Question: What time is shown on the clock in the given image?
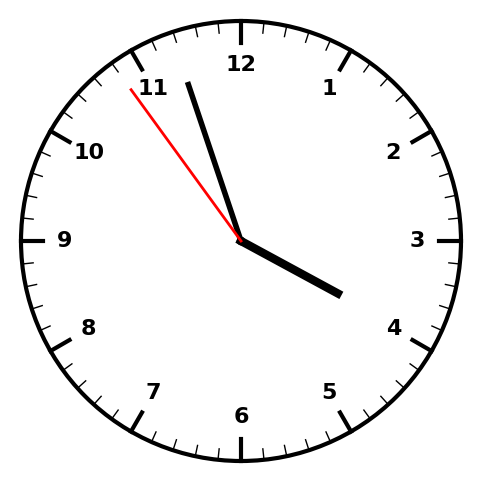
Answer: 03:56:54